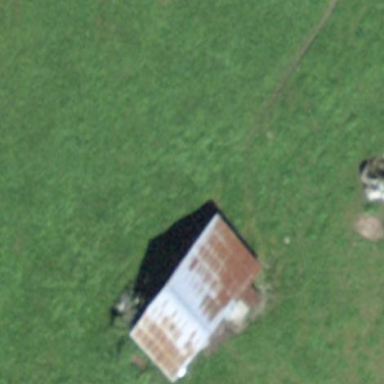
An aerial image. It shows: Cabin.